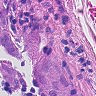
Metastatic tissue present: yes